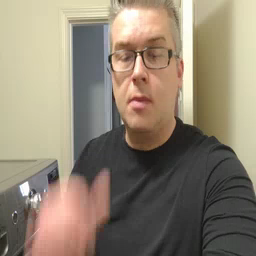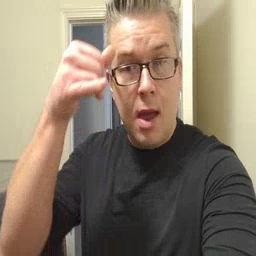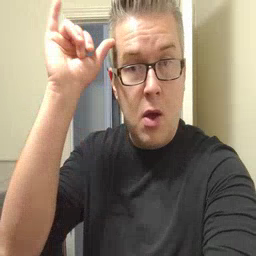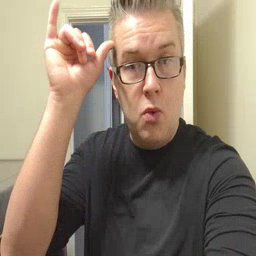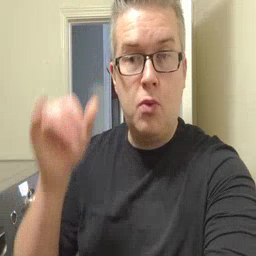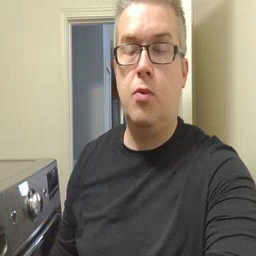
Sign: cow